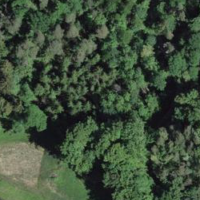
EUNIS habitat code: 41
Species observed at this site:
Melittis melissophyllum
Orchis purpurea